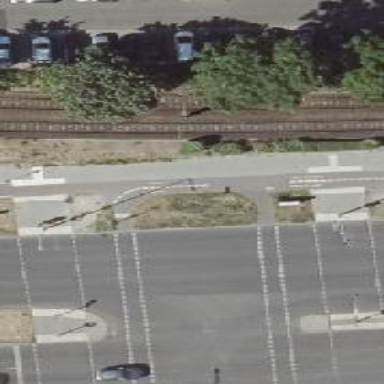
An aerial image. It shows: Asphalt path with cycleway alongside.